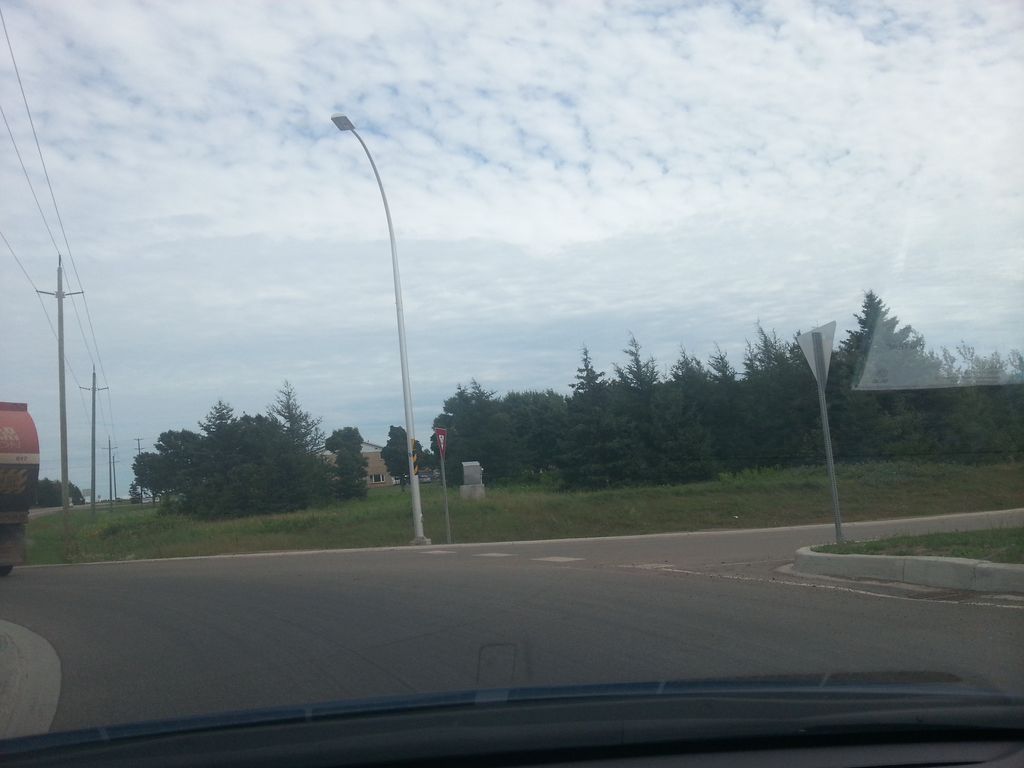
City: charlottetown